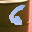
Label: 6